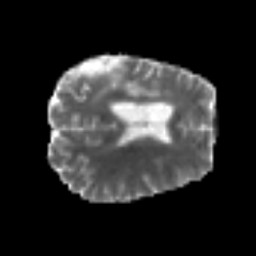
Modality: MD
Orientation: axial
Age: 43
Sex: male
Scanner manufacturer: siemens
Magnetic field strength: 3 T
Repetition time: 6.1 s
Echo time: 0.101 s